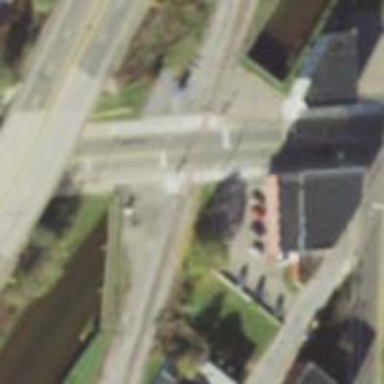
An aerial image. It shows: Level crossing along the railway.